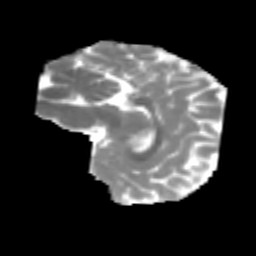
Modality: MD
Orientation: sagittal
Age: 7
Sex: female
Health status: healthy